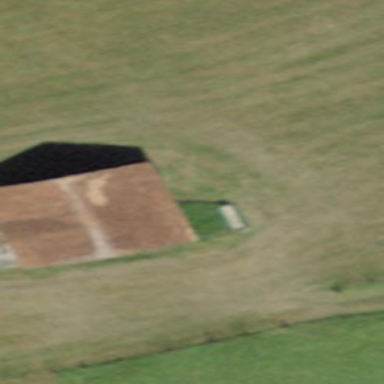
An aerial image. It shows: Barn.